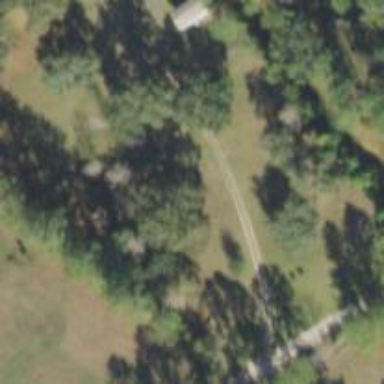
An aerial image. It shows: Driveway.